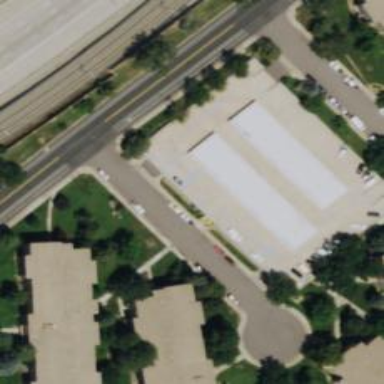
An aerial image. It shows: Part of building.